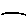
Label: line